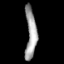
Tissue: skin
Cell type: Endothelial cells
Senescence score: 0.766
Nuclear area (px): 550
Mean DAPI intensity: 158.685